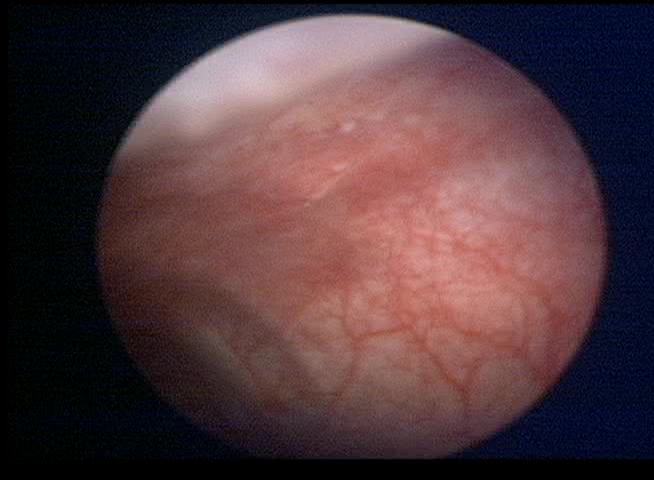
Modality: WLC
Class: Normal mucosa
Bladder cancer association: No